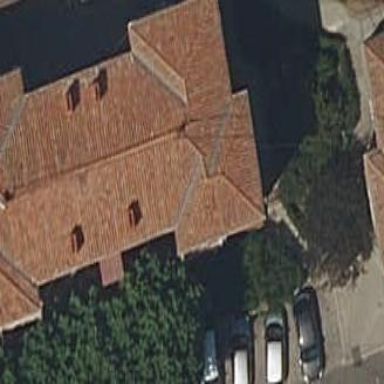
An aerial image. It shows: Hipped-roof building with apartments.